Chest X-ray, PA view. Patient: 34 years old, sex F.
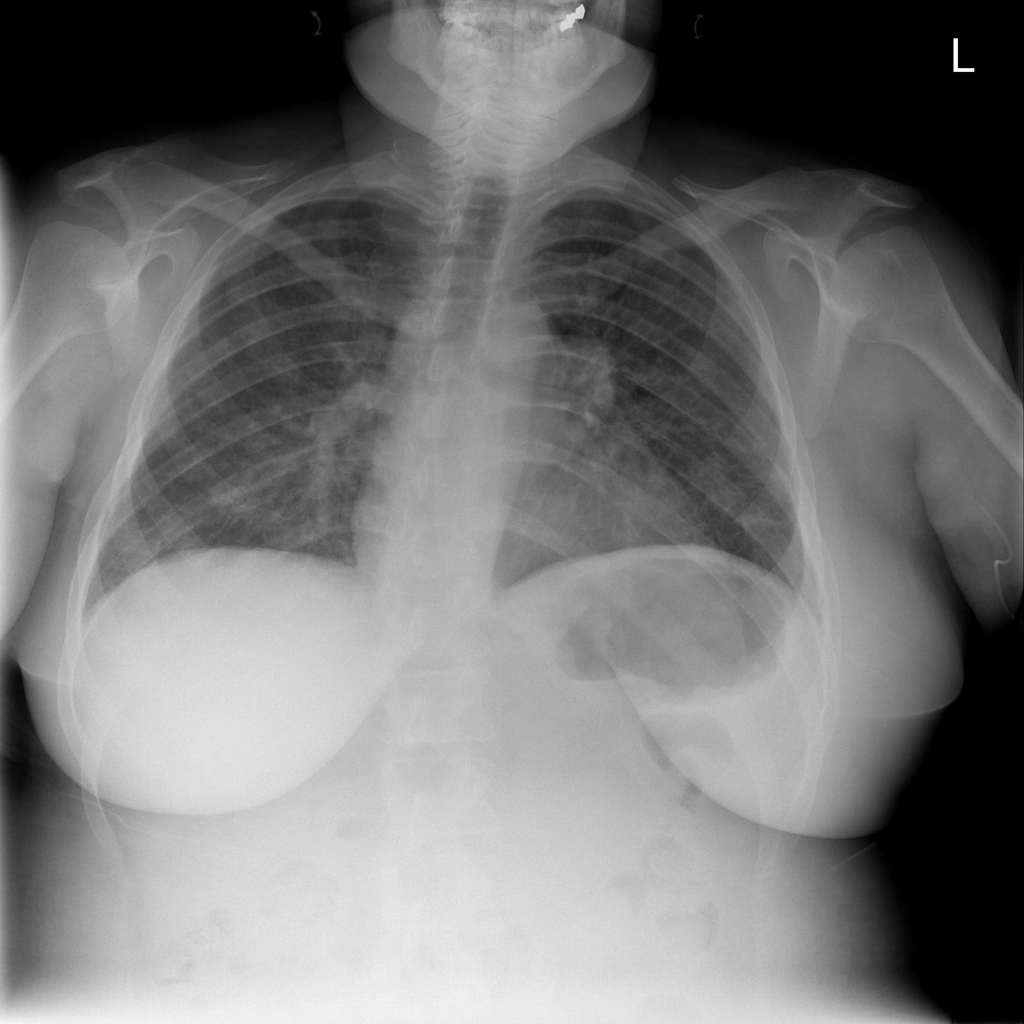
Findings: No Finding